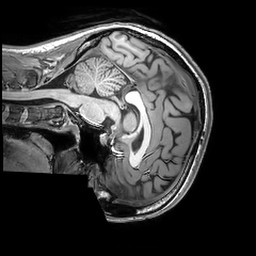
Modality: T1w
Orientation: sagittal
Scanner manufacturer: philips
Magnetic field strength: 3 T
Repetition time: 0.0074 s
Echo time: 0.003131 s